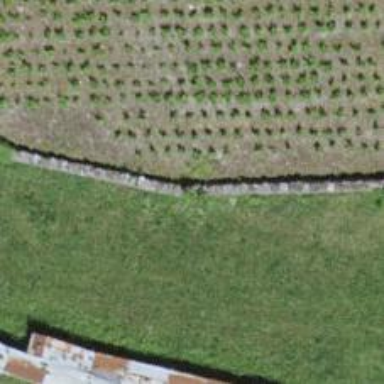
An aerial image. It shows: Dry stone wall barrier.